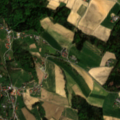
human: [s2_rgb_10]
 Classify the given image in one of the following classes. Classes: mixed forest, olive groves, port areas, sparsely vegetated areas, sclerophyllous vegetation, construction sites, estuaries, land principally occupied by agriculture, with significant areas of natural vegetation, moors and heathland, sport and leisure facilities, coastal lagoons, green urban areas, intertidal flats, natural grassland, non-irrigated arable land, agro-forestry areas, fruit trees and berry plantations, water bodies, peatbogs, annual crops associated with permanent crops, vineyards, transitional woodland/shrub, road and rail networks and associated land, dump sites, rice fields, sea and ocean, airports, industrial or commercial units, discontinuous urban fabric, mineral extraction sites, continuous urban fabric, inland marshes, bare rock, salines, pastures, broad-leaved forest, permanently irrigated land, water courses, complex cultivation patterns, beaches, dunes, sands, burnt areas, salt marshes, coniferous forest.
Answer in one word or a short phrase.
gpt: non-irrigated arable land, complex cultivation patterns, broad-leaved forest, mixed forest